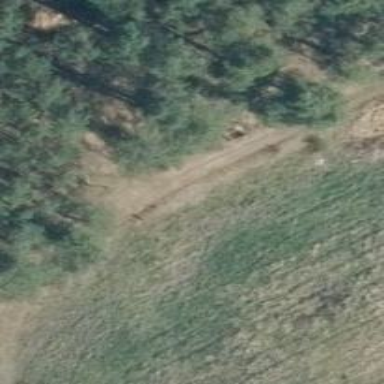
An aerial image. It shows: Hunting stand.